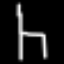
Label: chair